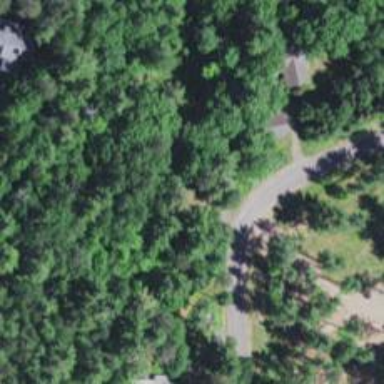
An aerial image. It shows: Driveway.